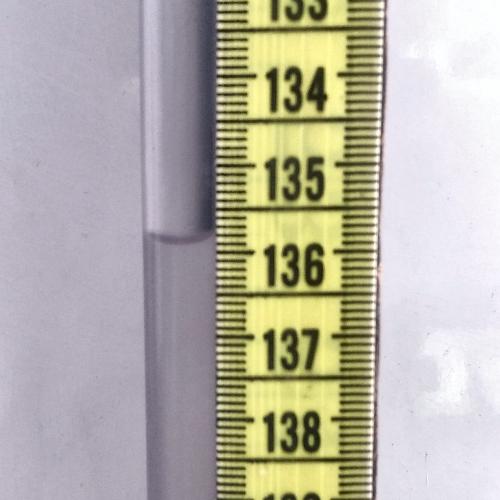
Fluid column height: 135.8 cm